Question: Where does the Windows XP control panel get the value for the "Comments" field from? I'm writing an EXE control panel application, and it doesn't appear from <URL> that you can provide a value for that field.

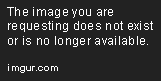
Answer: at <URL>
---
[previous answer]
See the of at <URL>
Specifically, you want 'InfoTip', which is the comments.
> Control Panel items must be registered
in order to appear in the Control
Panel window. If the Control Panel
item is implemented as part of a .exe
file then it is registered as a
command object. Registration differs
if the item is implemented as a .dll
file that exports the CPlApplet
function.